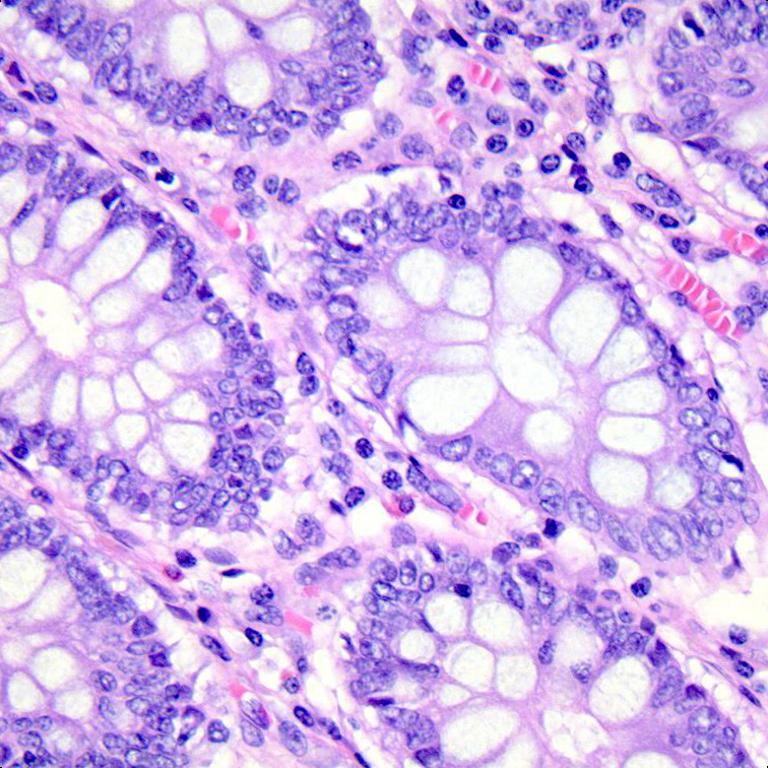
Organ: colon
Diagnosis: benign